Question: I have just updated my Android Studio to v1.2. Now I see a folder named ".gradle" marked red. It does not produce any errors but I wonder whether it indicates something is wrong. So, why is this folder marked red?

Thanks.
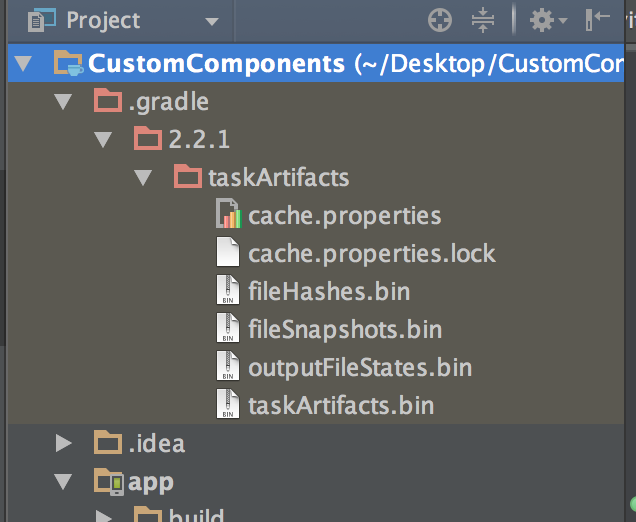
Answer: It means folder is . See settings -> directories, or press RMB over this folder and look at "Mark directory as" menu item.